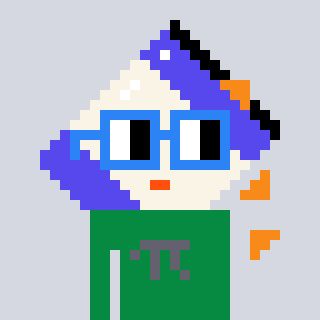
a pixel art character with square blue glasses, a chips-shaped head and a green-colored body on a cool background